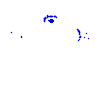
Particle: electron